Field crop: tomato
Growth stage: 2
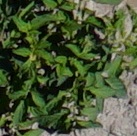
Species: tomato